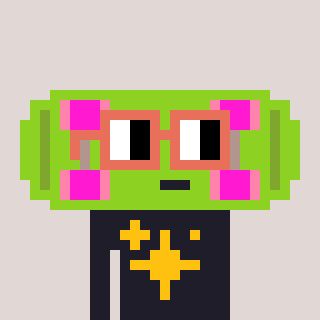
a pixel art character with square orange glasses, a skateboard-shaped head and a grayscale-colored body on a warm background